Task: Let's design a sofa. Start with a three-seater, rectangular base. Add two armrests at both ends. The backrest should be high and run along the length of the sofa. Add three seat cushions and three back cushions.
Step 20:
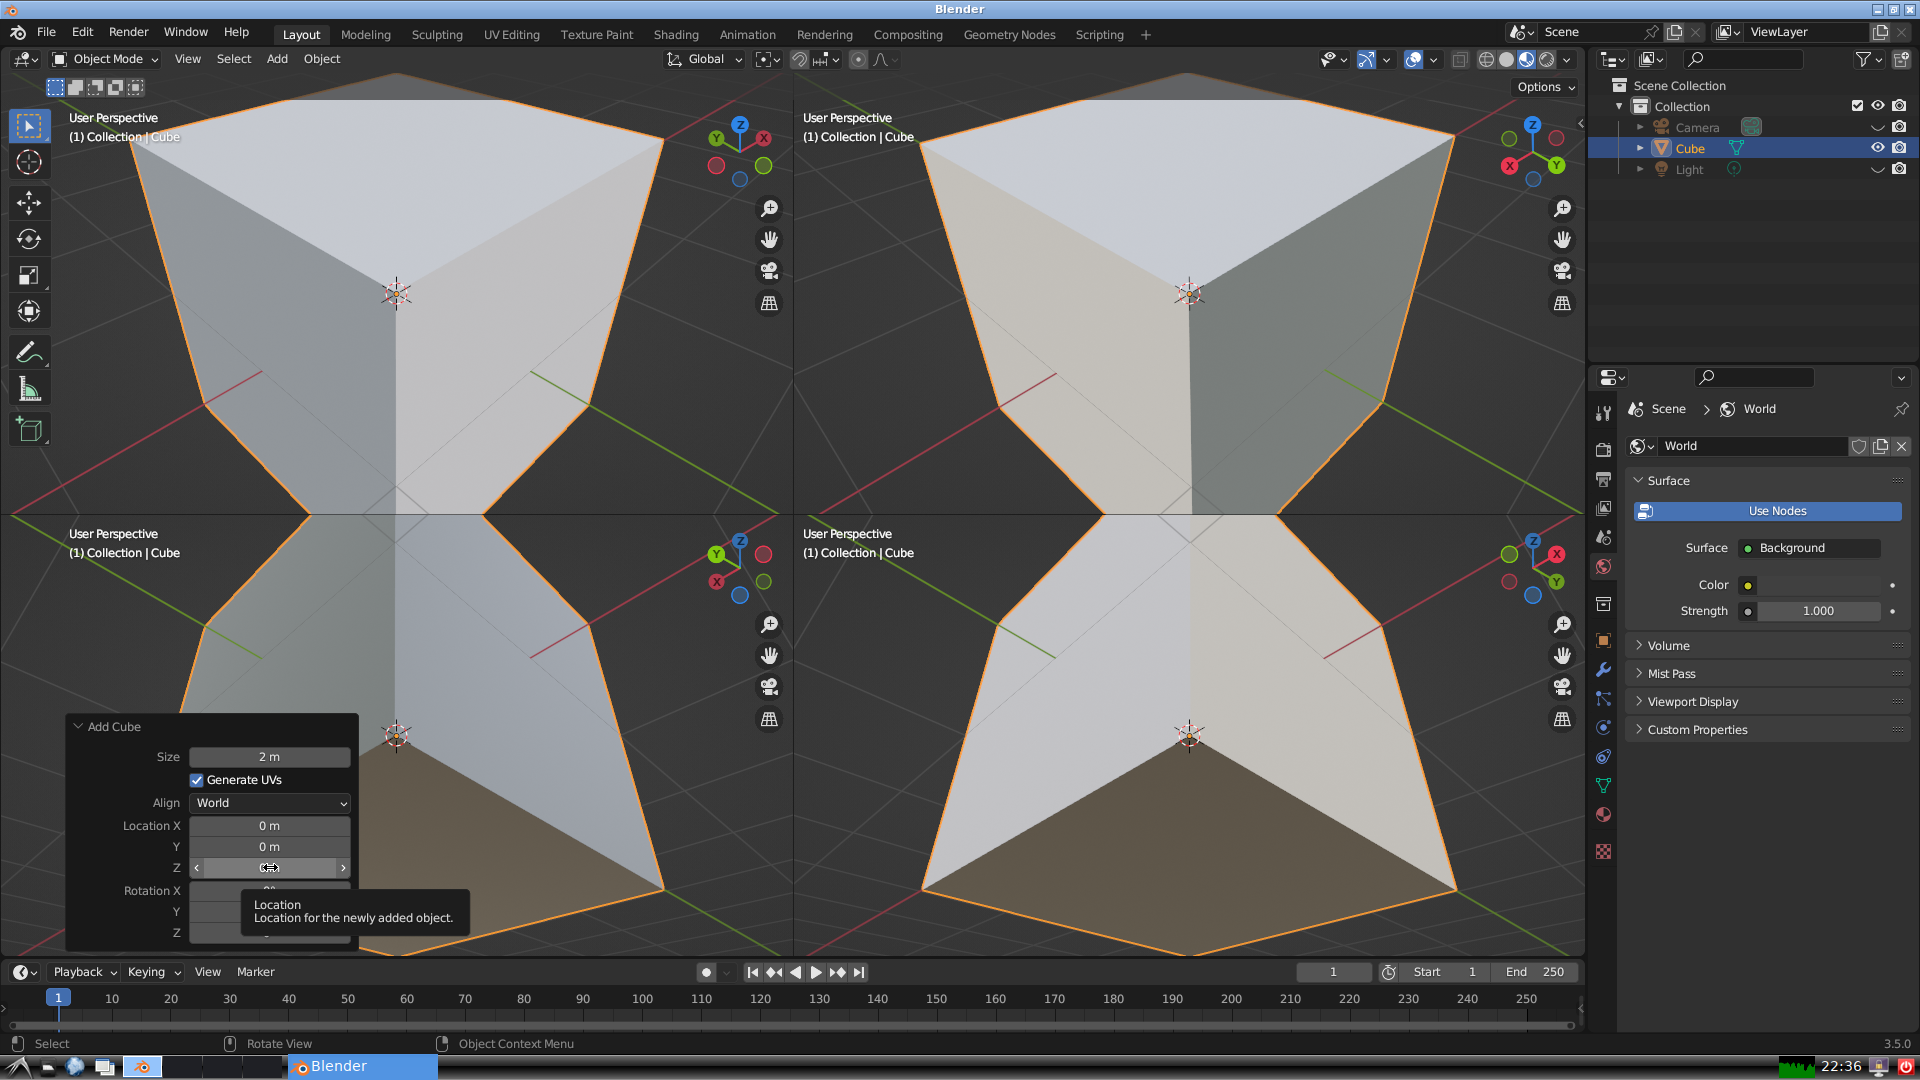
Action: click: no